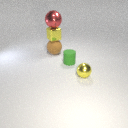
large brown rubber sphere to the left of small yellow metal sphere